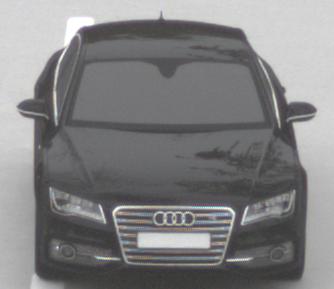
Make: Audi
Model: S7 Sportback cod
Detailed model: S7 (4G) Sportback
Model produced from: 2012/06
Model produced until: 2014/05
Doors: 5
Color: black
Road condition: dry road
Daytime: midday
Contrast: low contrast